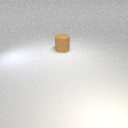
large brown rubber cylinder